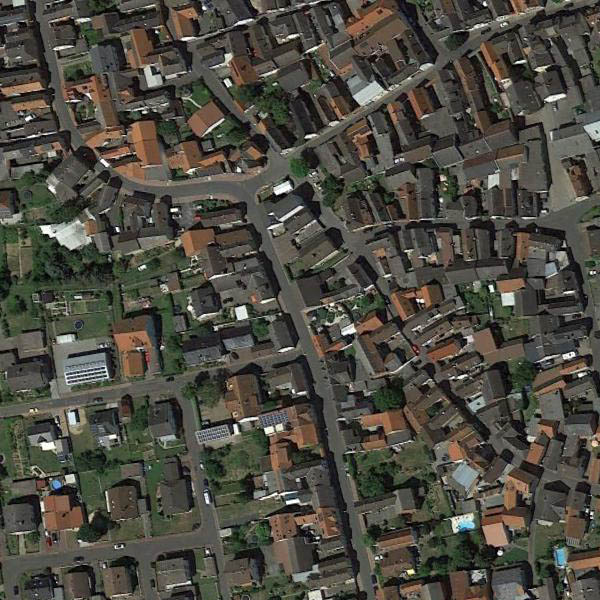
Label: DenseResidential